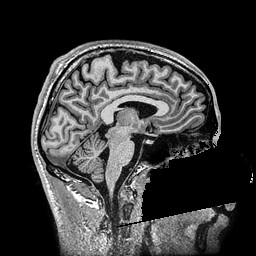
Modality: T1w
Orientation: sagittal
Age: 28
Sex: male